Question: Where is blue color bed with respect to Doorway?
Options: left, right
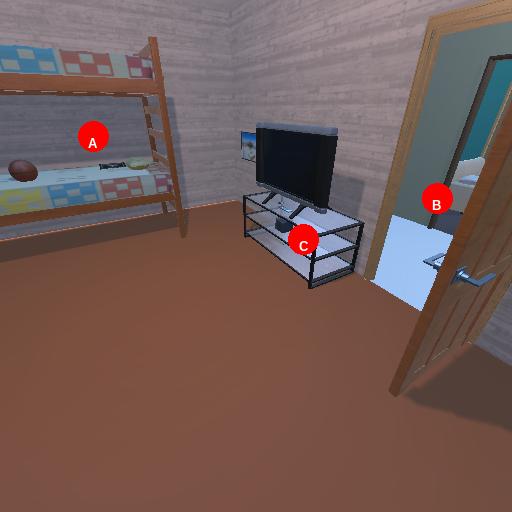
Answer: left